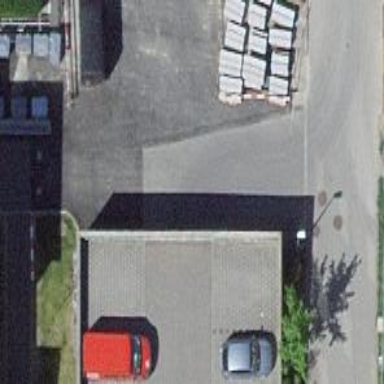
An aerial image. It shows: Bollard barrier.